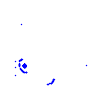
Particle: electron